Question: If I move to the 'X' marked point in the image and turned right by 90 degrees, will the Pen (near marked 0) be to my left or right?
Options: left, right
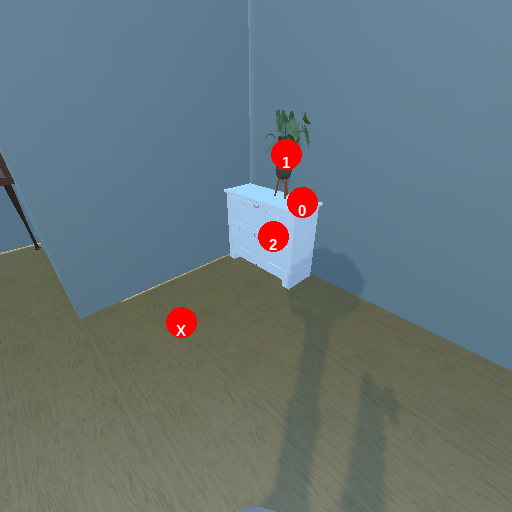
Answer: left